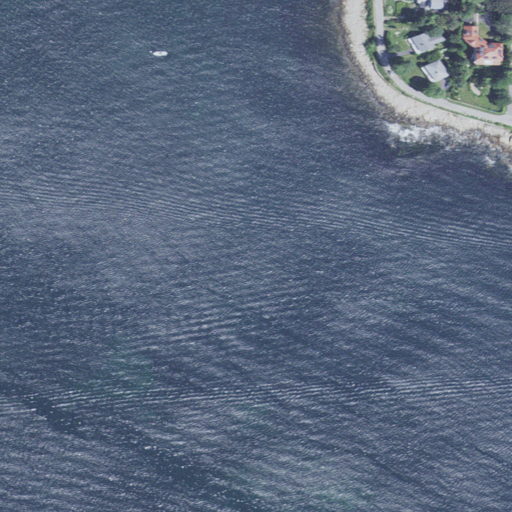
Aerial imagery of island in Massachusetts named Cove Ledge containing open water, medium intensity development, high intensity development, herbaceous wetlands, and low intensity development